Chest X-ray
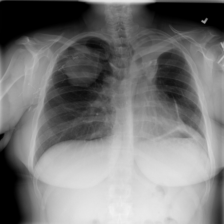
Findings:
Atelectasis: positive
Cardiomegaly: negative
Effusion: negative
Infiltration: negative
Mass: positive
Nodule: negative
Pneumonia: negative
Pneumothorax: negative
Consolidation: negative
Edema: negative
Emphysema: negative
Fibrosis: negative
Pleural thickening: negative
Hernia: negative